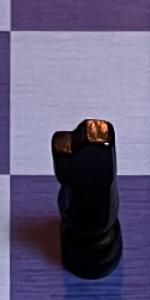
Label: Knight_Black